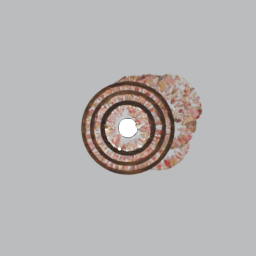
Label: lighting